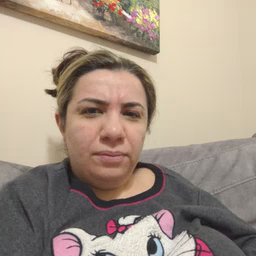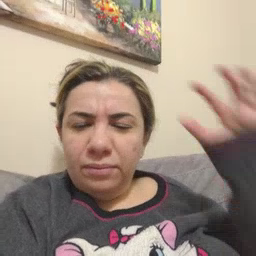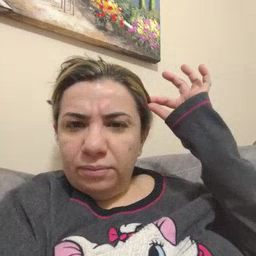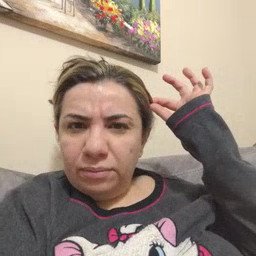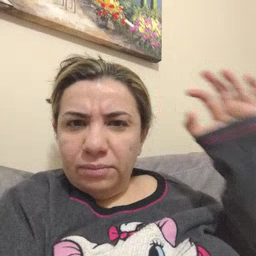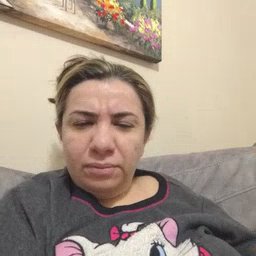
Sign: hair